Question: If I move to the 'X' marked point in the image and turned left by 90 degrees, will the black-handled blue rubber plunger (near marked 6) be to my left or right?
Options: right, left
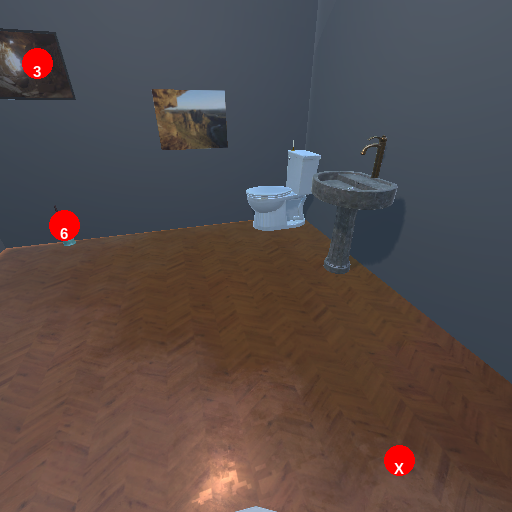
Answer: right